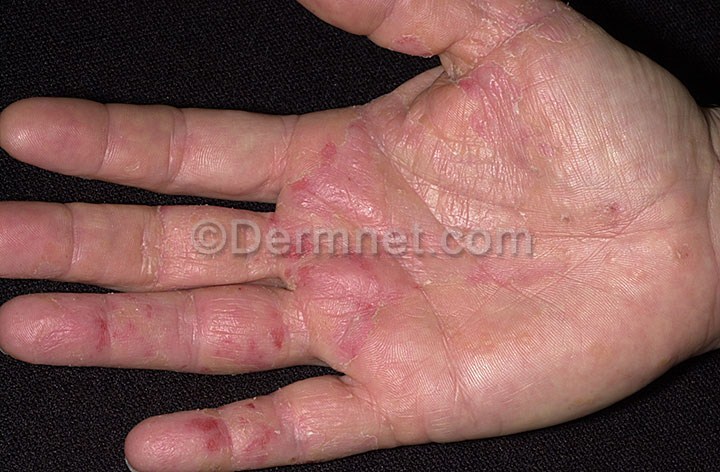
Disease: Eczema Photos